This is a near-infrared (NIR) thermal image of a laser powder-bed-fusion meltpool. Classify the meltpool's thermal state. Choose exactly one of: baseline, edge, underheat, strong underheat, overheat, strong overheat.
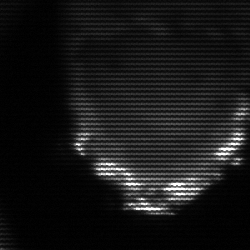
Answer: edge